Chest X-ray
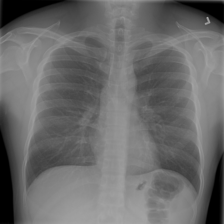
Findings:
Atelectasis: negative
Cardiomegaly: negative
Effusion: negative
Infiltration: positive
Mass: negative
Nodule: negative
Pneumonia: negative
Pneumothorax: negative
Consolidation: negative
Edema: negative
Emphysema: negative
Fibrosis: negative
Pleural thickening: negative
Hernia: negative